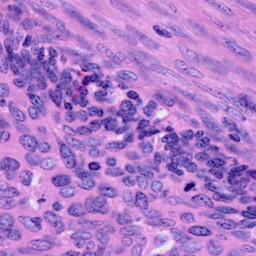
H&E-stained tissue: Cervix